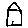
Label: house